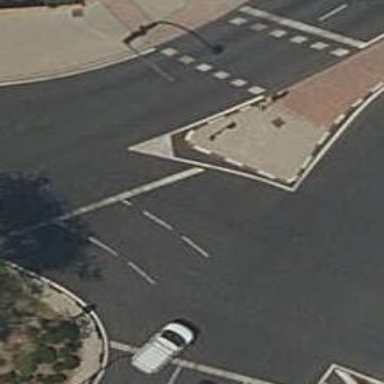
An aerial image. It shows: Circular junction on tertiary road.